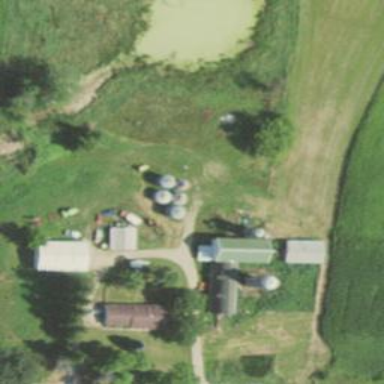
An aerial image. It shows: Silo.